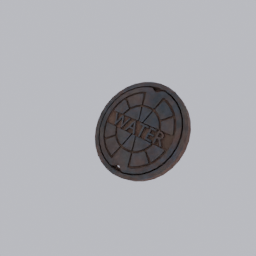
Label: mechanical